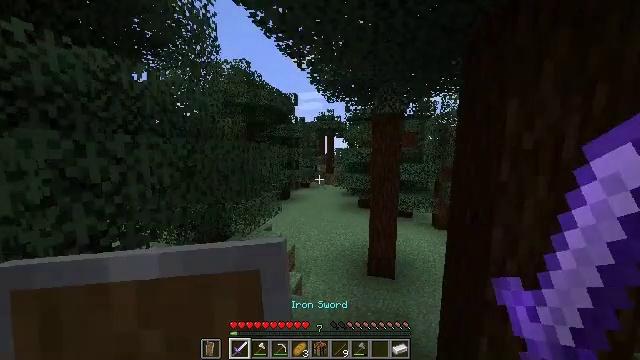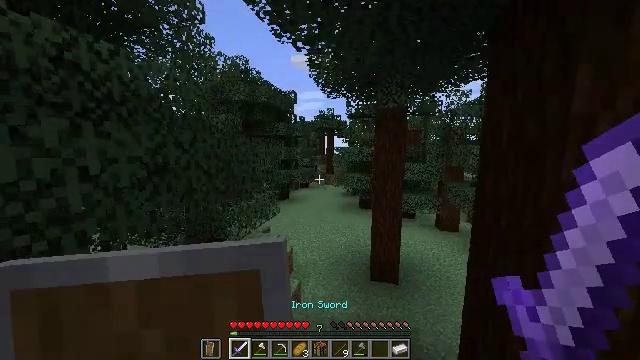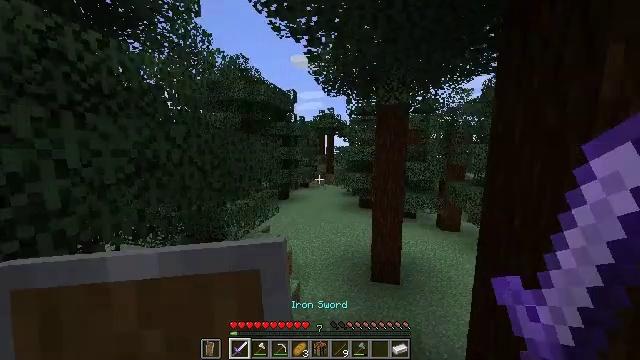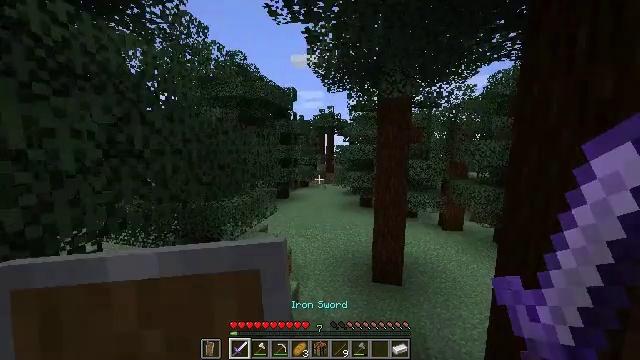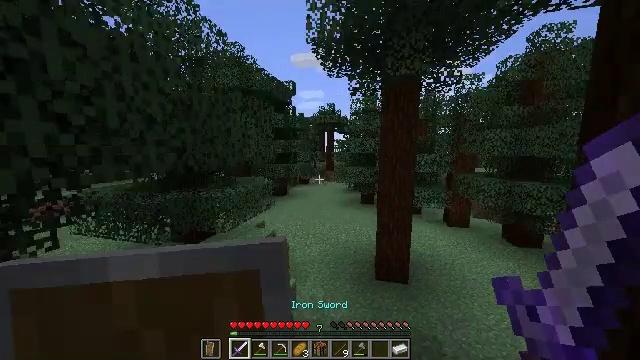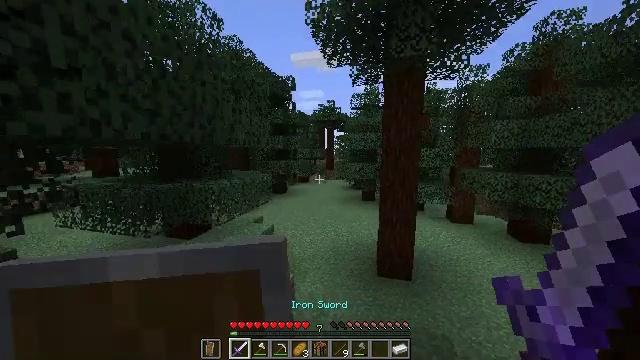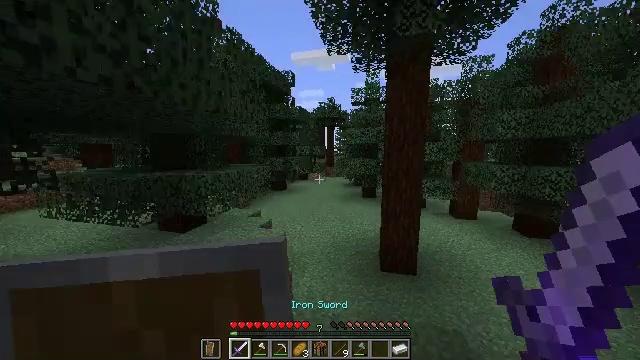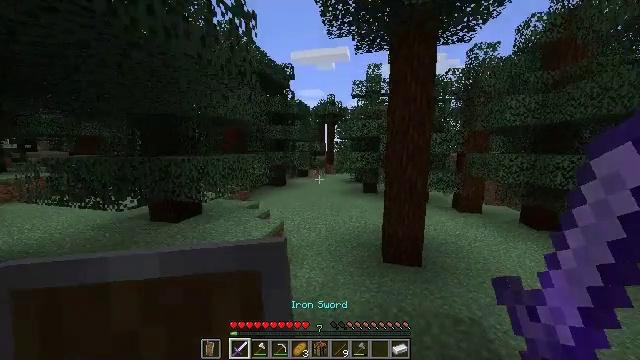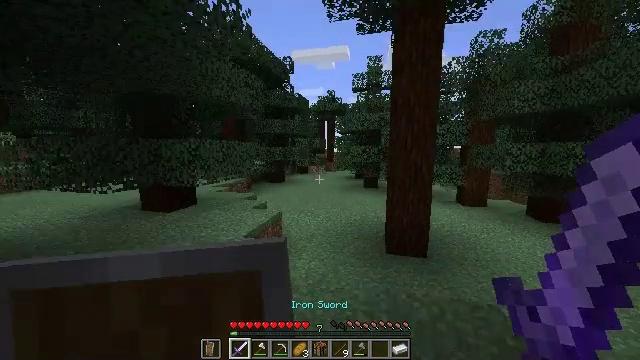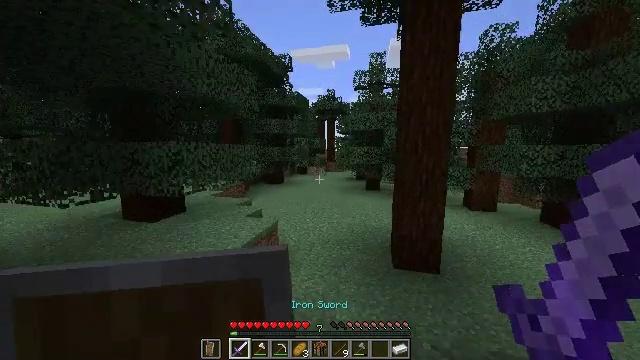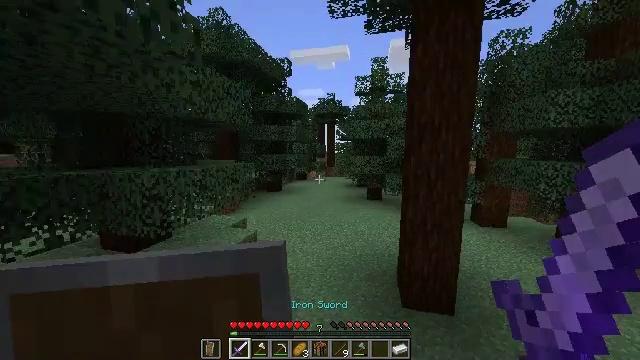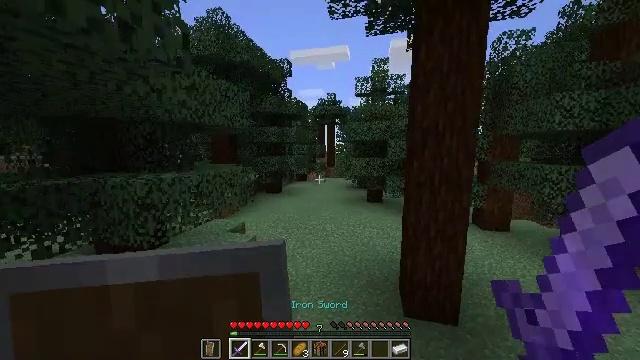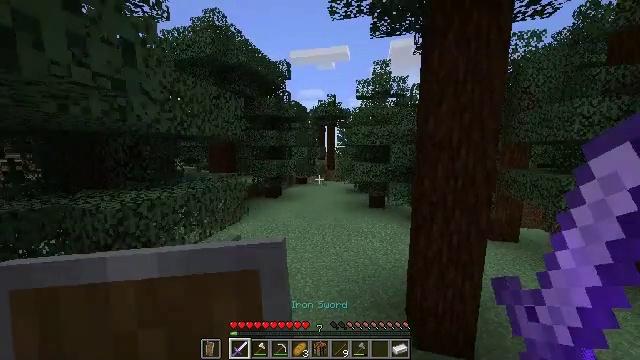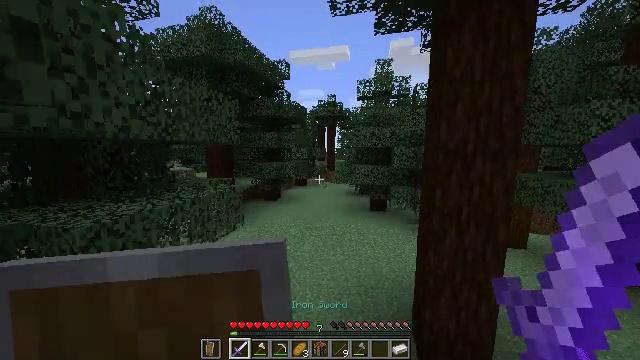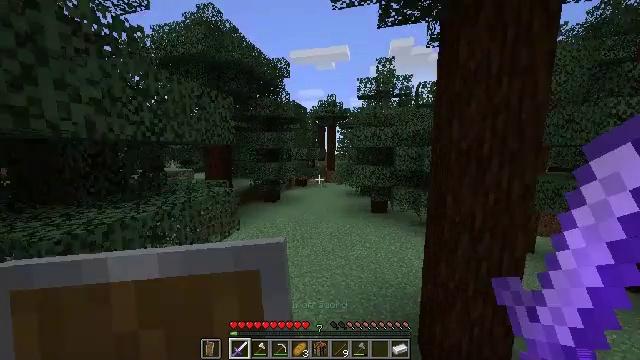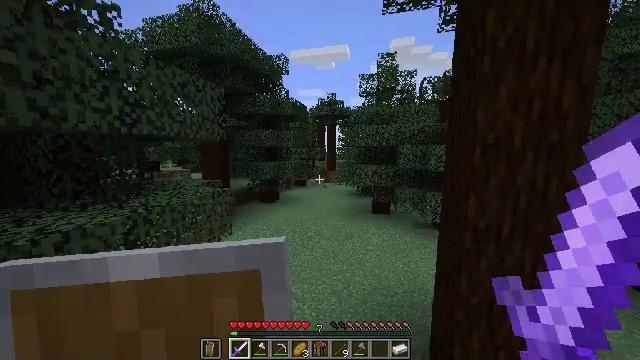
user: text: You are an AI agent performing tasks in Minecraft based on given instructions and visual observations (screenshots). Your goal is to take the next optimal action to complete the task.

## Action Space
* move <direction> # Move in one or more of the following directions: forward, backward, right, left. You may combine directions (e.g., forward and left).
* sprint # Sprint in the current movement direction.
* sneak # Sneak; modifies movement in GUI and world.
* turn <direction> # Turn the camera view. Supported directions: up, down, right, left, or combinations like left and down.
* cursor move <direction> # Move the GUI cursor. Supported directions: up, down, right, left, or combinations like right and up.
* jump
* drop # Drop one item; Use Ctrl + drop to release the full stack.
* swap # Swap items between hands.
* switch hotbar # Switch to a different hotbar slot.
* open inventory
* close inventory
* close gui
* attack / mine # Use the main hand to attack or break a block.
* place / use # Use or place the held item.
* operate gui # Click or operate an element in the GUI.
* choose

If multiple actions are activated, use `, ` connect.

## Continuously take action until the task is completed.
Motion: motion action
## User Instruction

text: Destroy the spruce leaves to get sticks and saplings.
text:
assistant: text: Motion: move forward, sprint, jump
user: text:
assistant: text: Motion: move forward, sprint, jump
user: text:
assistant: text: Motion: move forward, sprint, jump
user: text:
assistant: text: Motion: move forward, sprint, jump
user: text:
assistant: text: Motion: move forward, sprint, jump
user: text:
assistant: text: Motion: move forward, sprint, jump
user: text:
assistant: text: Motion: move forward, sprint, jump
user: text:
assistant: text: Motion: move forward, sprint, jump
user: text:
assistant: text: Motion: move forward, sprint, jump
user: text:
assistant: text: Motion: move forward, sprint, jump
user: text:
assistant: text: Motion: move forward, sprint, jump
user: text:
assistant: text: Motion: move forward, sprint, jump
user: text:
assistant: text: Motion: move forward, sprint, jump
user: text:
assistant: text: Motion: move forward, sprint, jump
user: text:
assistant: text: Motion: move forward, sprint, jump
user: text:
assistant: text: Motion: move forward, sprint, jump
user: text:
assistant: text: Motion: move forward, sprint, jump
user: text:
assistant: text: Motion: move forward, sprint, jump
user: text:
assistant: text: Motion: move forward, sprint, jump
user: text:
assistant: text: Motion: move forward, sprint, jump
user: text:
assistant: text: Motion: move forward, sprint, jump
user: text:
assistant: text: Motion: move forward, sprint, jump
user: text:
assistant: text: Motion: move forward, sprint, jump
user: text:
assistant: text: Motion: move forward, sprint, jump
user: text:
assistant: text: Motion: move forward, sprint, jump
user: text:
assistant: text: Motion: move forward, sprint, jump
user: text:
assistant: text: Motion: move forward, sprint, jump
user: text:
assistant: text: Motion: move forward, sprint, jump
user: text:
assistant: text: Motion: move forward, sprint, jump
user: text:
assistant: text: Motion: move forward, sprint, jump